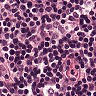
Metastatic tissue present: no